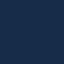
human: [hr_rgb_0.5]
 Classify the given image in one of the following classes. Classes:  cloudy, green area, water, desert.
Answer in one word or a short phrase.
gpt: water